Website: crate-barrel
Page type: account-selection
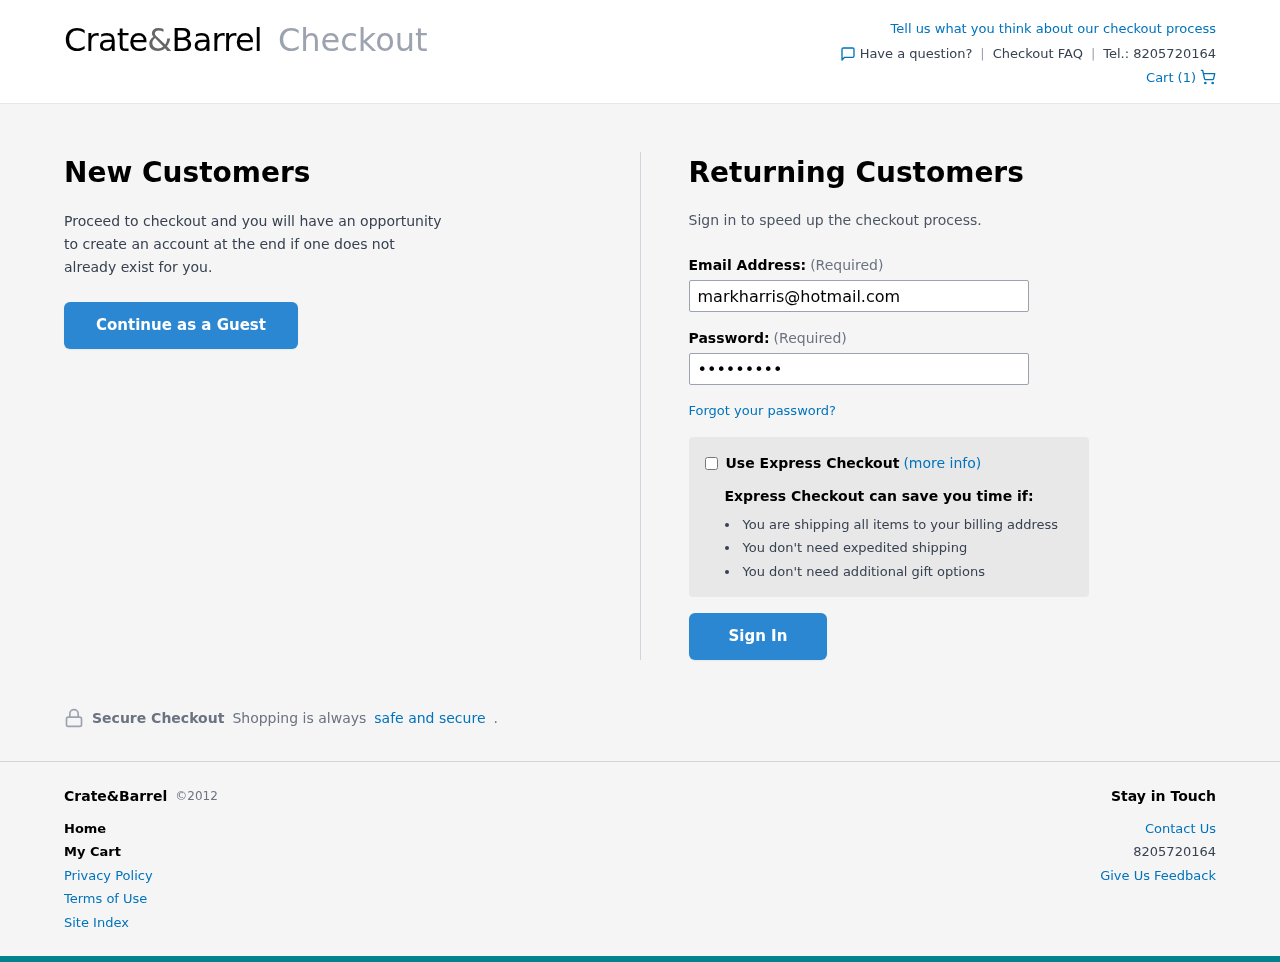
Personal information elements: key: PII_EMAIL
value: markharris@hotmail.com
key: PII_PHONE
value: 8205720164
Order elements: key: ORDER_NUM_ITEMS
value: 1